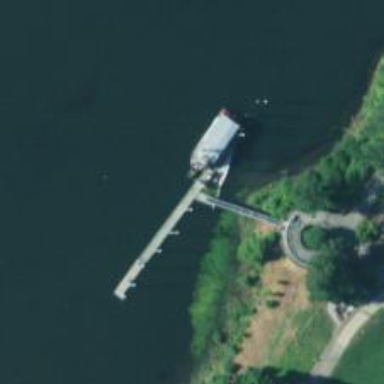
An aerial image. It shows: Footway leading to man-made pier.